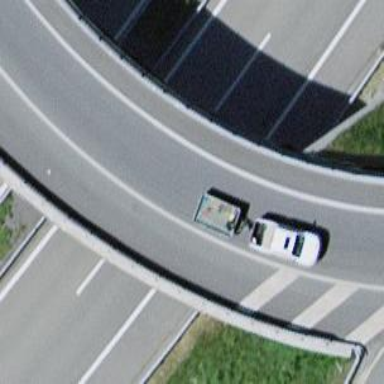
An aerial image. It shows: Asphalt road on secondary bridge that leads to roundabout.